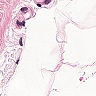
Metastatic tissue present: no